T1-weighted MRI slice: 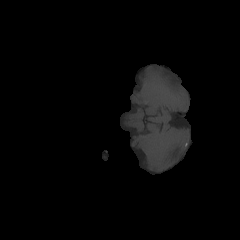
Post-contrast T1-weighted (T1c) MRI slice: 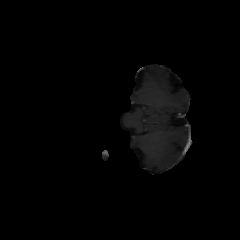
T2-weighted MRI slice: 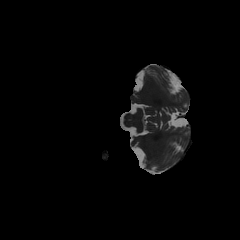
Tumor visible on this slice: no